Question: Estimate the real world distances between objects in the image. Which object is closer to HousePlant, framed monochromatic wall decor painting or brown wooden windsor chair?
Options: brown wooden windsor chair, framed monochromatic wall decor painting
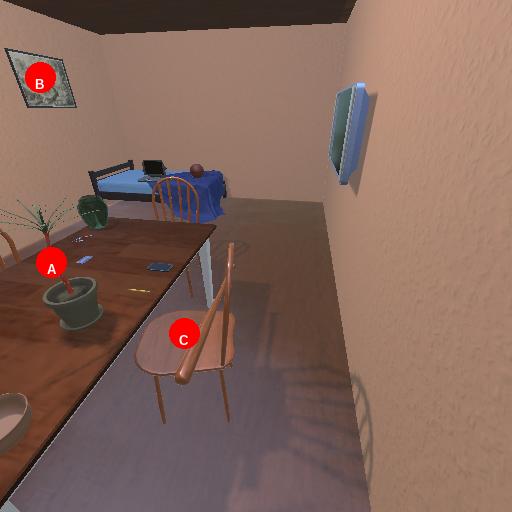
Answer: brown wooden windsor chair